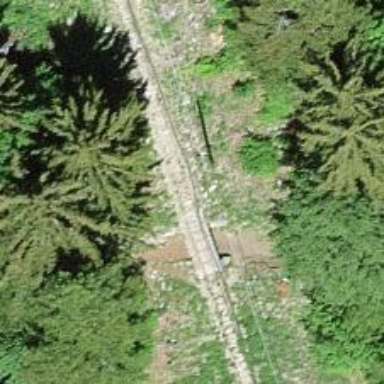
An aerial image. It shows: Path on bridge.